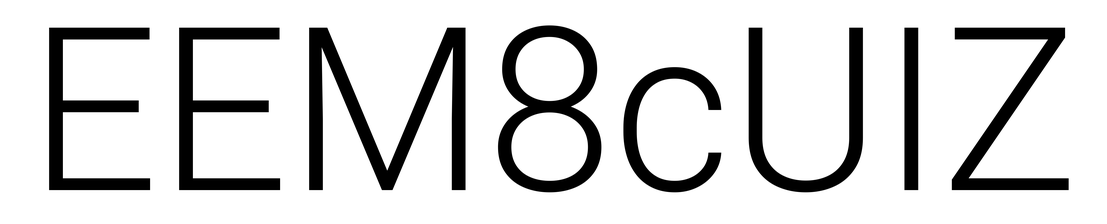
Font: Roboto_Light